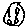
Label: moon